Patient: sex M, age 54
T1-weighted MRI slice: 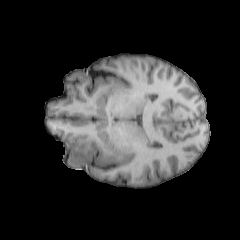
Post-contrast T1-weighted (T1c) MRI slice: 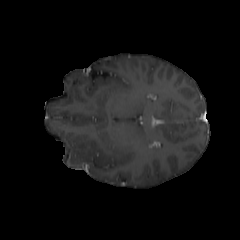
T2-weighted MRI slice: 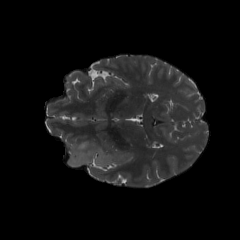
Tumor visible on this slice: yes
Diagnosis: Astrocytoma, IDH-wildtype
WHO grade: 3